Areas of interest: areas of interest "Xiamen Fantawild Oriental Myth"
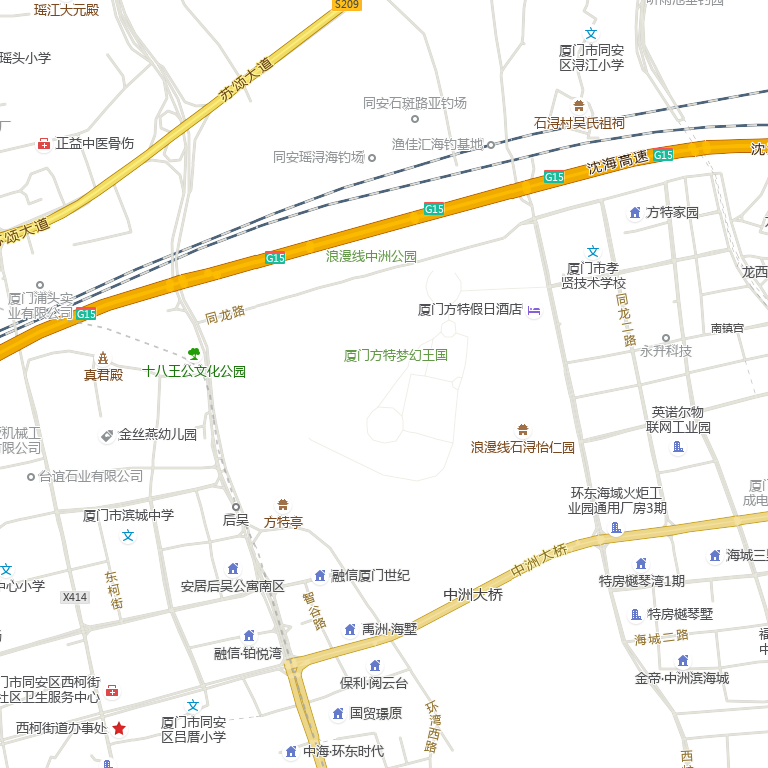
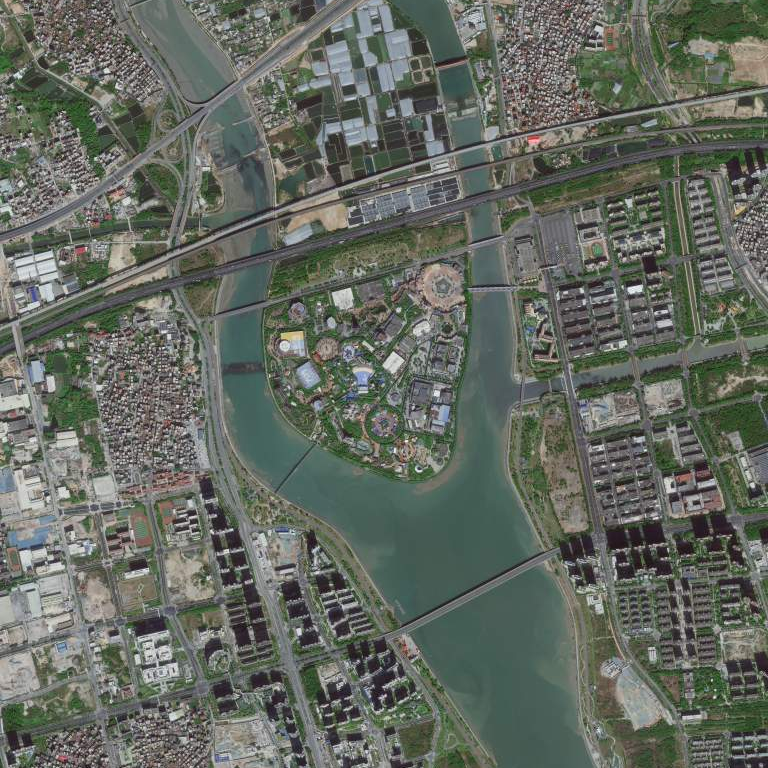